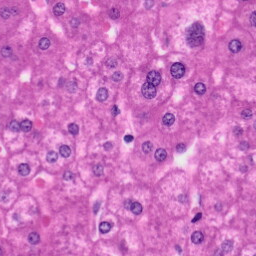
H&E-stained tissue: Liver